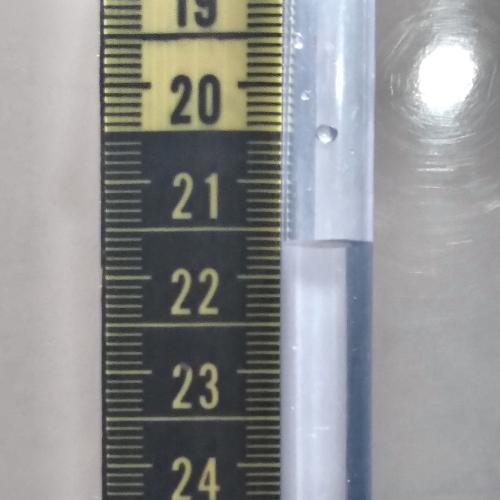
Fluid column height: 21.7 cm